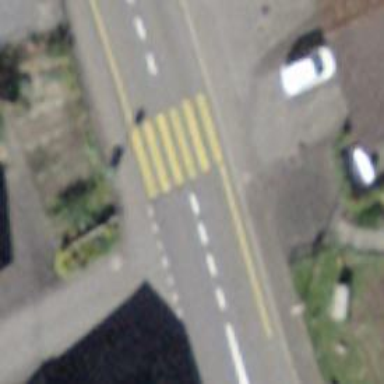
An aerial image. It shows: Marked asphalt footway with zebra crossing.